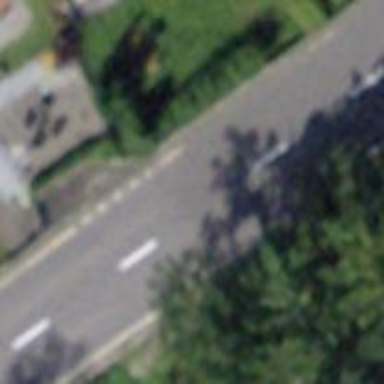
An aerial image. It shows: Asphalt road classified as primary highway.